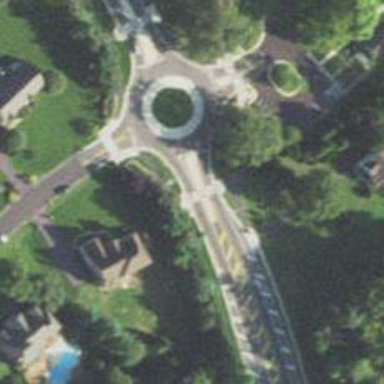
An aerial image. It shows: Marked crossing for cyclists on cycleway.